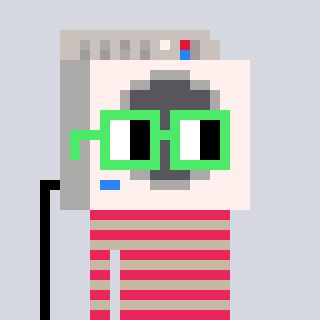
a pixel art character with square light green glasses, a washing machine-shaped head and a bege-colored body on a cool background